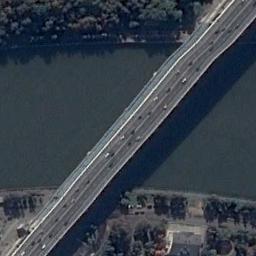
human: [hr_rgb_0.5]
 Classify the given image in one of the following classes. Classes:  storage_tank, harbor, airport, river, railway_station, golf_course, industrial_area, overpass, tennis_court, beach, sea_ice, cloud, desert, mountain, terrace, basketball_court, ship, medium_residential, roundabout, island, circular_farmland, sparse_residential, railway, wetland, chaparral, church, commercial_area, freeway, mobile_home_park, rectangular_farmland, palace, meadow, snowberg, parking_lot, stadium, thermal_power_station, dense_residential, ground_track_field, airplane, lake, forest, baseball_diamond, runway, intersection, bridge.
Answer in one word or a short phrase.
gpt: bridge